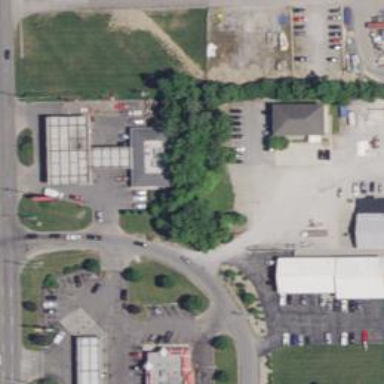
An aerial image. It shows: Convenience shop.